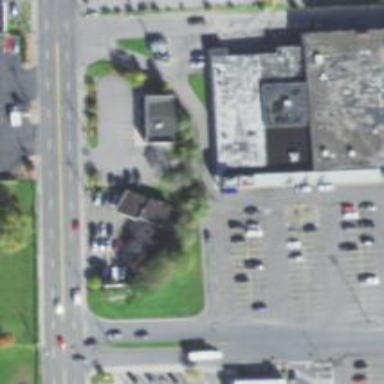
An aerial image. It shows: Veterinary facility.